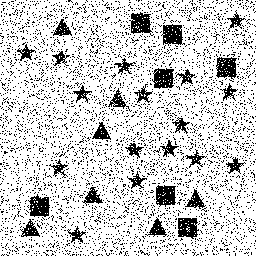
Squares: 7
Triangles: 7
Stars: 16
Total shapes: 30